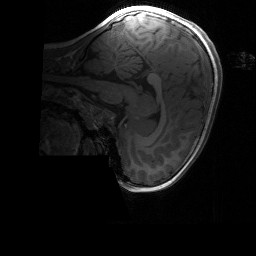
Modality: T1w
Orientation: sagittal
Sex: female
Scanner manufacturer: siemens
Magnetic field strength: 3 T
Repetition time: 1.9 s
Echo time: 0.00243 s